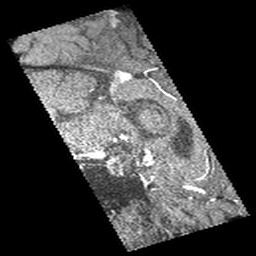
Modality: angio
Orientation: sagittal
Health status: ill
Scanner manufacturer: siemens
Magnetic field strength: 3 T
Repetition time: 0.022 s
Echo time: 0.00399 s